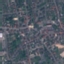
Label: Residential